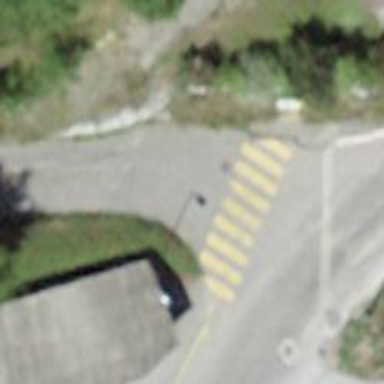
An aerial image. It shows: Marked crossing with zebra markings.